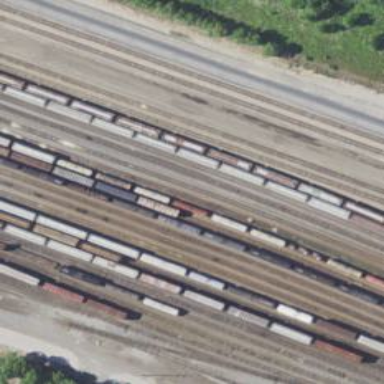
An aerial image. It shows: Railway yard used for servicing trains.